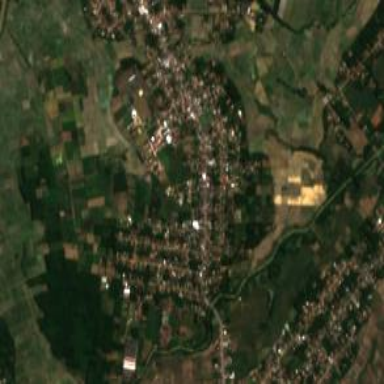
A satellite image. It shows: Village.